Question:
That is what I suppose to have. UIViewController with a dynamic number of draggable UIViews.
The cases that should be covered is:
1. When user start to drag and than in some moment take his finger off, if UIView is in "place to drop" area than it should be there, if not, then it should be turned back where it was. 2.If user draged UIView3 to " place to drop", Than UIView4 should relocate on place UIView3.
Is there any tutorials how to implement that ?
Have u any ideas ?
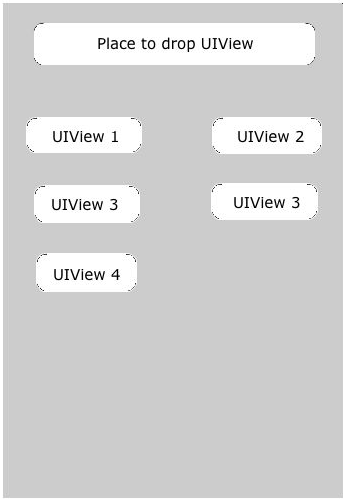
Answer: You may check the <URL>. It's open source, so you may explore the logic and technic too.
As your views seems to be placed in grid, you may also check the <URL>. Also an open source project, BTW. And it contains the Drag'n'Drop example.